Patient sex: M
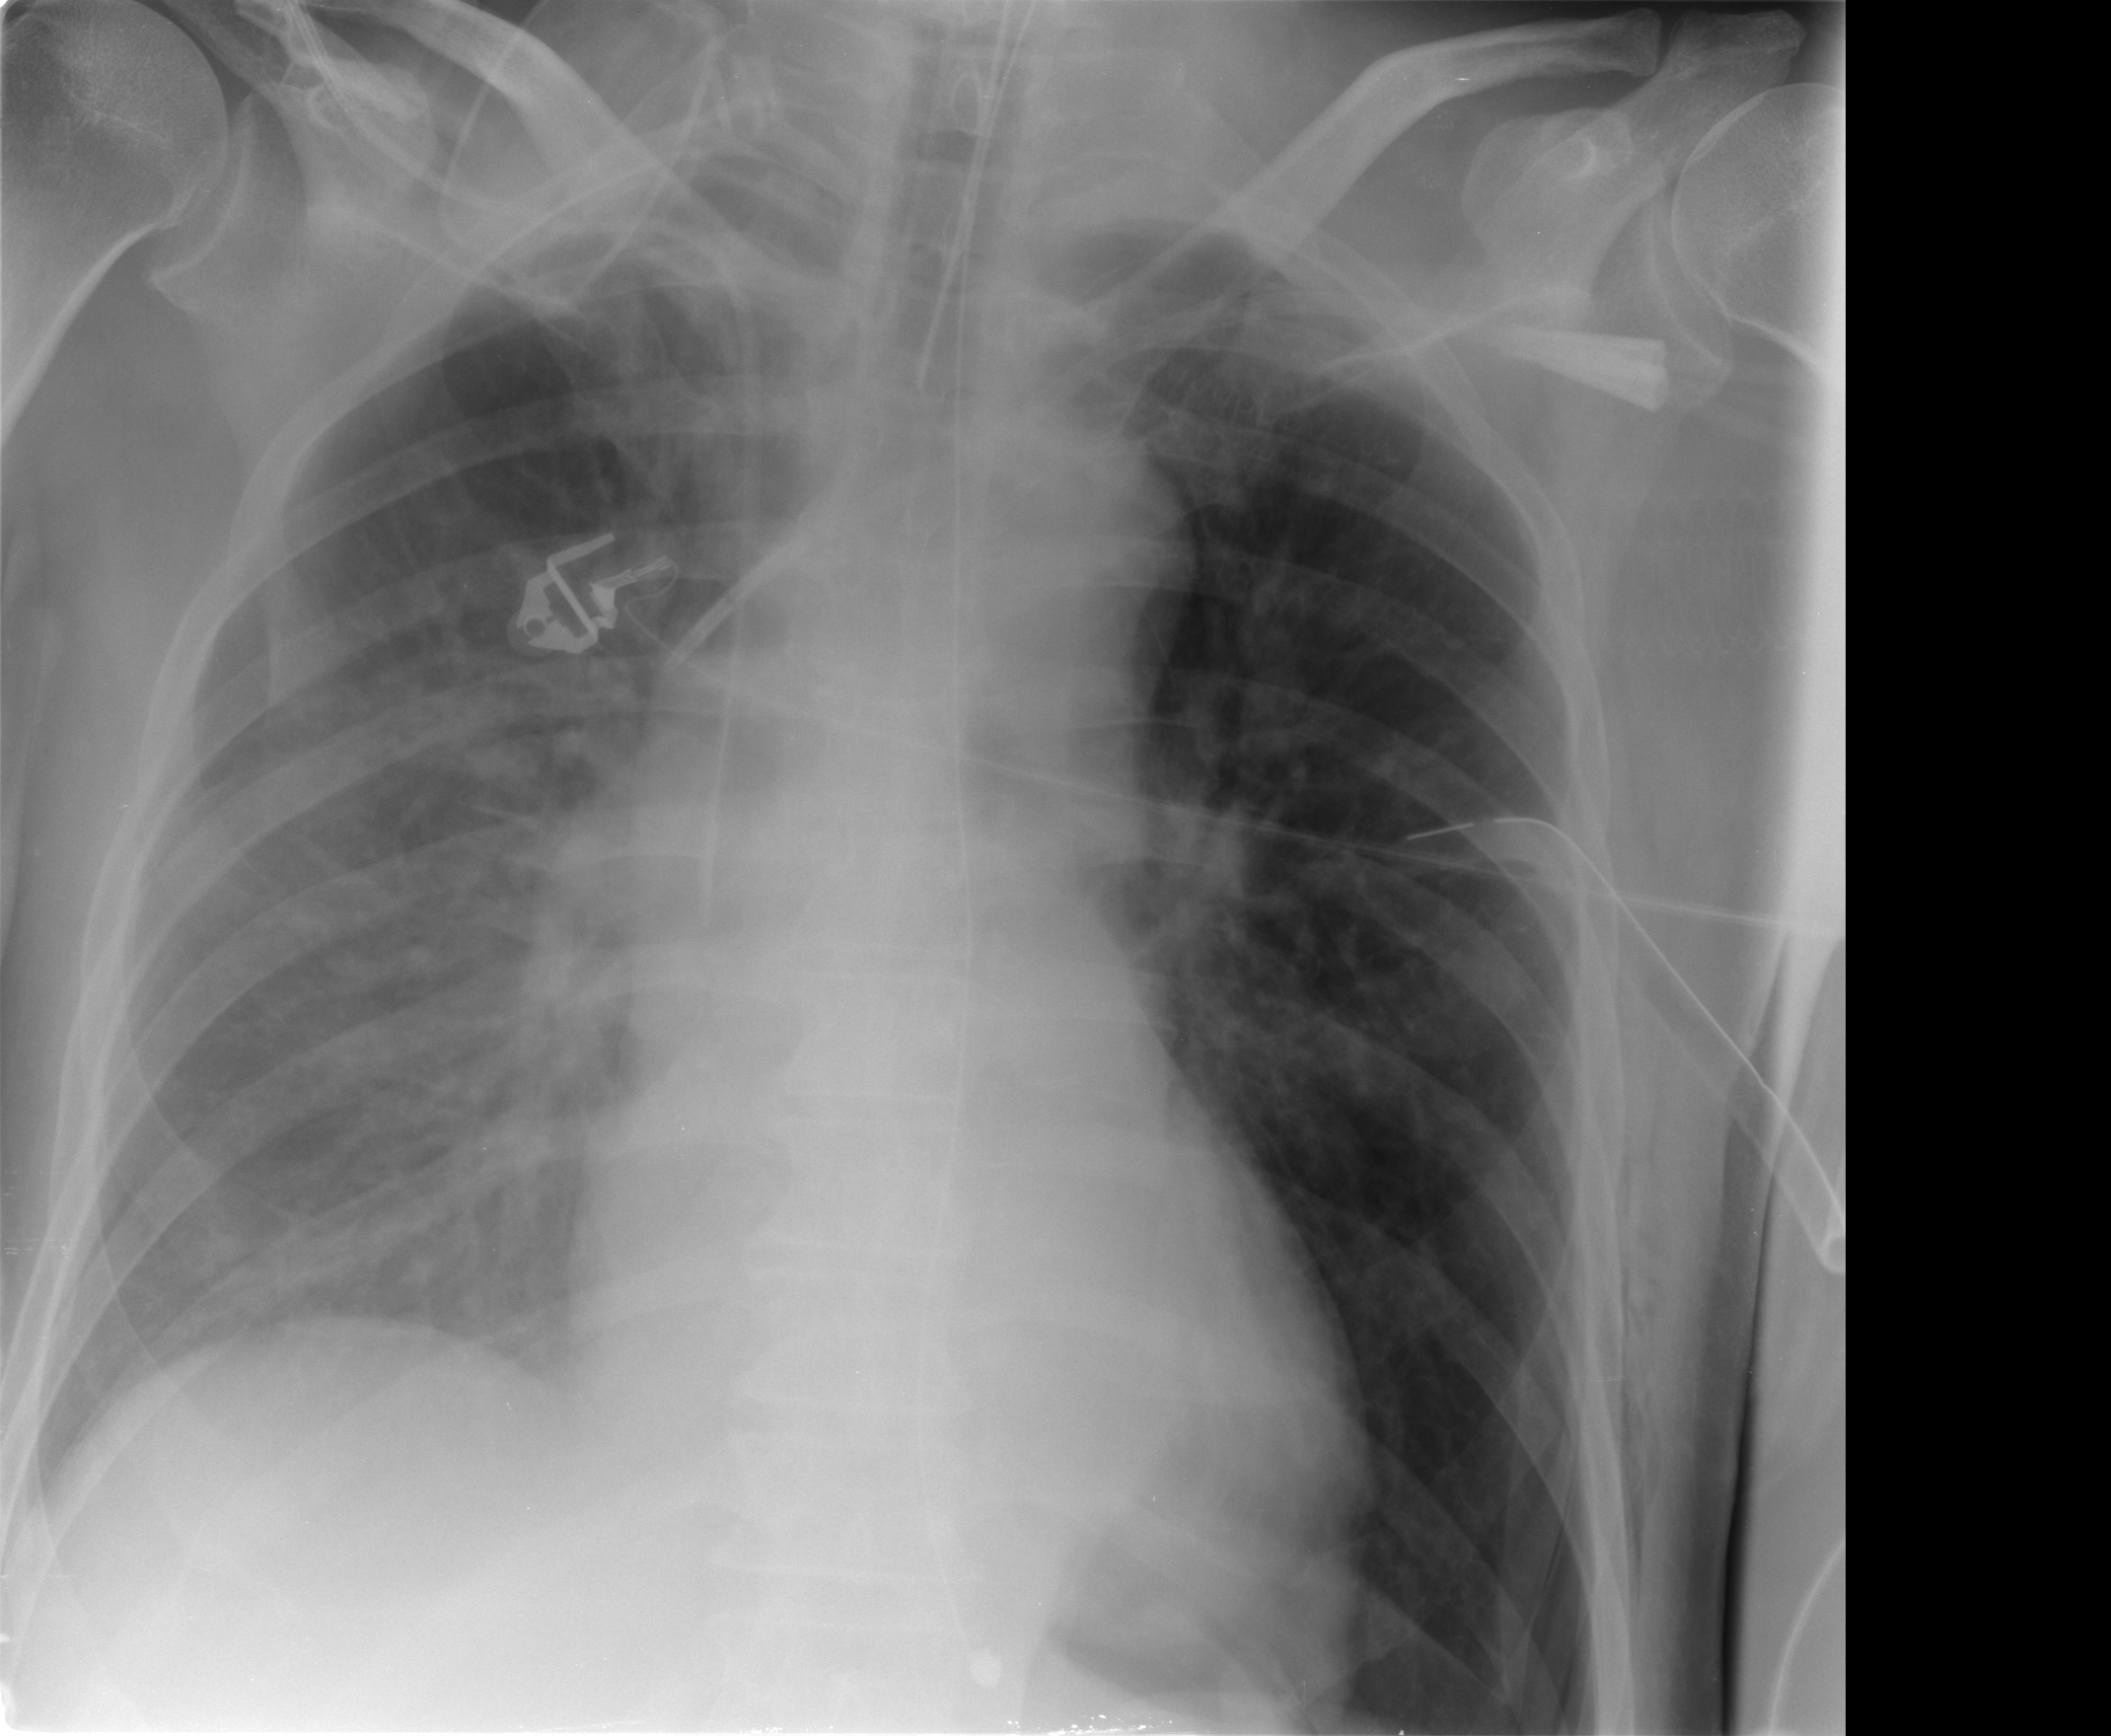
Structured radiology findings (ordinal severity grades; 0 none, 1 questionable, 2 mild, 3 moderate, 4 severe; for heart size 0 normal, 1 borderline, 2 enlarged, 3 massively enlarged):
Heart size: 0
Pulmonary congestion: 1
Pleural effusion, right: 3
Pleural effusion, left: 0
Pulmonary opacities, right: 1
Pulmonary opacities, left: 1
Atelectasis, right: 2
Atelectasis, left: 0